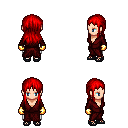
a pixel art fantasy rpg character, female body template, human, light skin, red robe, white pants, red unkempt hairstyle, gold gloves, ghillies, four views (front, back, left, right), 2x2 character sprite sheet, small pixel art, hard edges, no anti-aliasing